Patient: sex M, age 65
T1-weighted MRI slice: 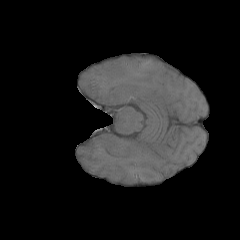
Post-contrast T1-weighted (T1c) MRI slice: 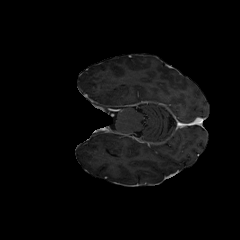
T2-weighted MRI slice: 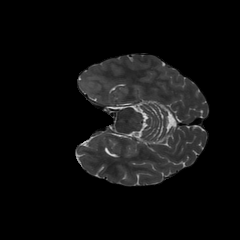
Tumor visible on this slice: no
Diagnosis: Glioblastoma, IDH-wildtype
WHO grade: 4